Question: I have something like this:

I need to toggle the folders and open the pdfs.
The folders have the class click.
This is my test-code. You will notice, that if i click on a pdf it will hide the folder ( e.preventDefault()).
Again:
How can I achieve this?
'''
$("div.xxx ul li.click").click(function(e) {
e.preventDefault();
e.stopPropagation();
if($(this).hasClass('active')) {
$(this).removeClass('active').children("ul").hide();
}else {
$(this).addClass('active').children("ul").show();
}
});
'''
HTML:
'''
<div class="xxx">
<ul>
<li class="icon-pdf">
<a href="xx.pdf">20130315151327_Kaufvertrag_.pdf</a>
</li>
<li class="icon-pdf">
<a href="xxx">Entwurf_Kaufvertrag.pdf</a>
</li>
<li class="icon-folder folder click">
<a href="Array">Ordner</a>
<ul>
<li class="icon-pdf">
and so on...
'''
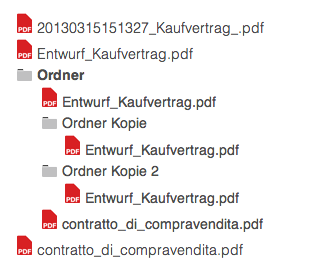
Answer: In addition to your existing script, you could just prevent default on the anchors which are direct children of the folders:
'''
$('.icon-folder > a').click(function(e) {
e.preventDefault();
});
'''
The other anchor elements should work as usual still as they're not direct children of '.icon-folder'.